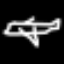
Label: airplane